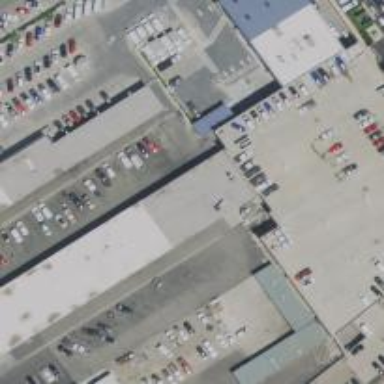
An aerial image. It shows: Retail building.